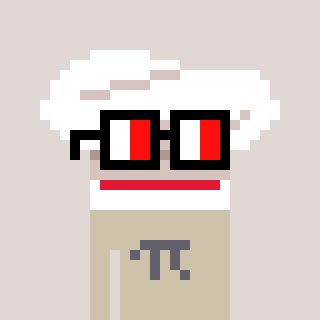
a pixel art character with square glasses with black frames and red eyes, a chef hat-shaped head and a bege-colored body on a warm background